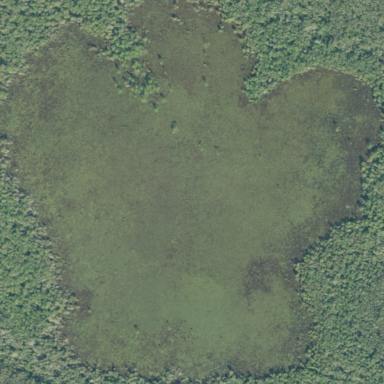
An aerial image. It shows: Marsh wetland.